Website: apple
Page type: customer-info-address
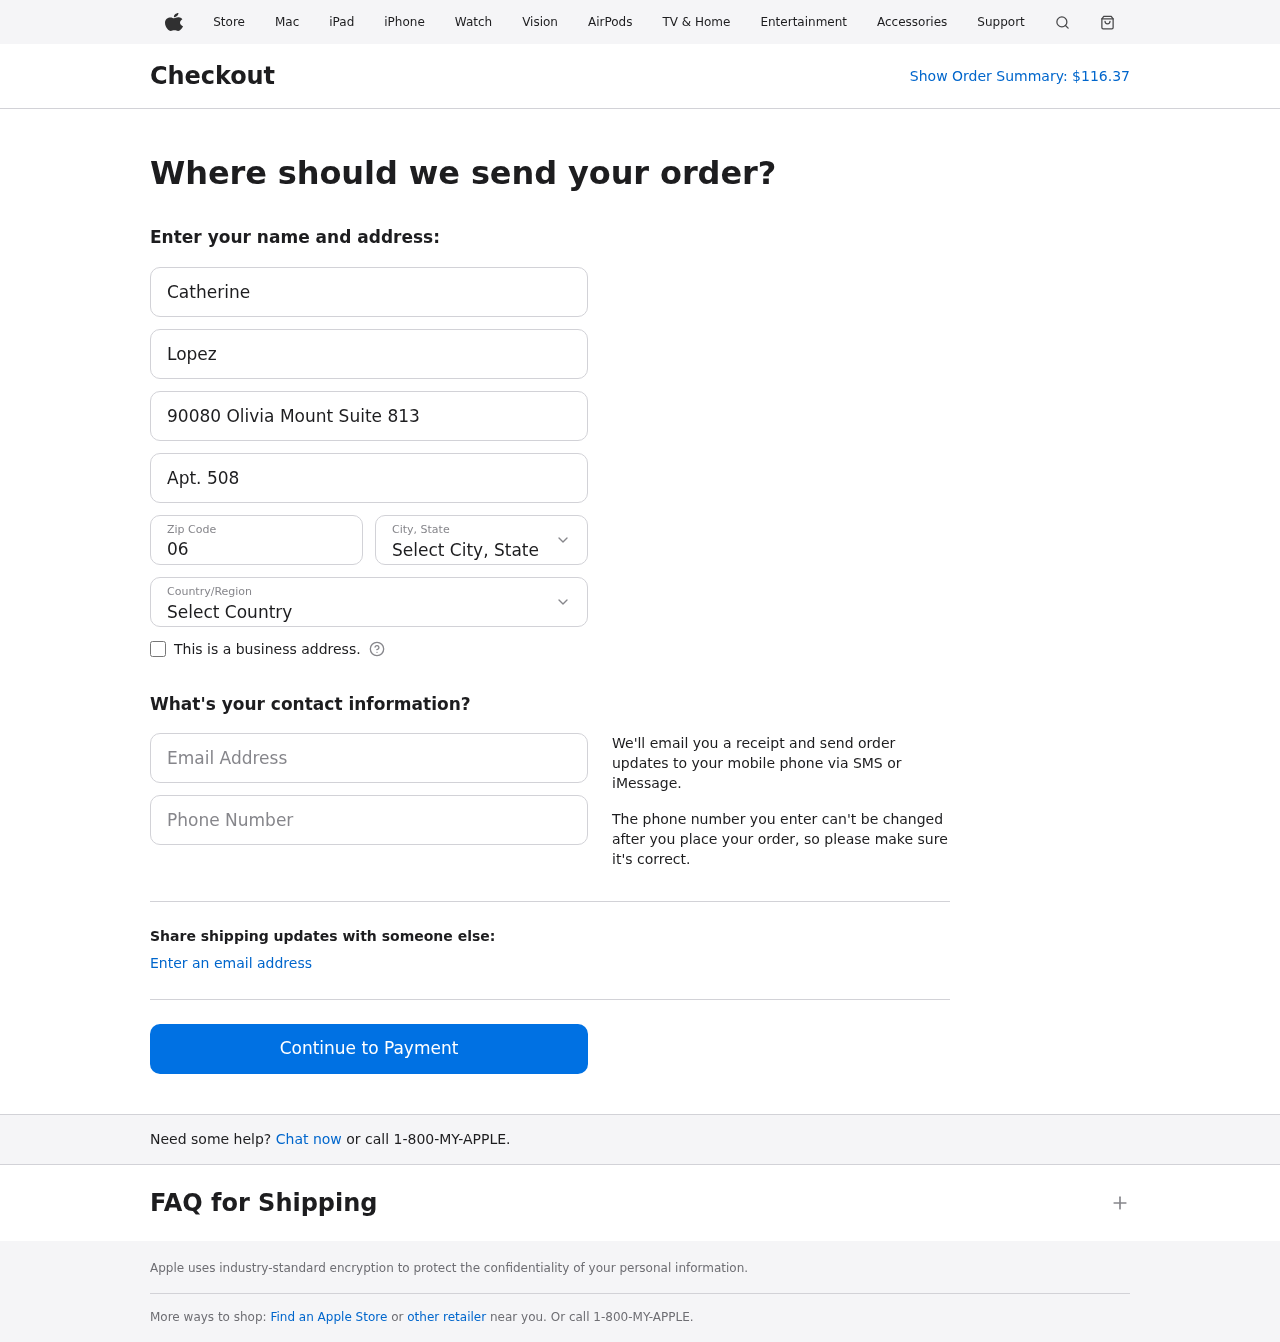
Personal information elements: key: PII_CITY_STATE
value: Port Brookeborough, MN
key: PII_COUNTRY
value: United States
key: PII_EMAIL
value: catherine.lopez@yahoo.com
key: PII_FIRSTNAME
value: Catherine
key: PII_LASTNAME
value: Lopez
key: PII_PHONE
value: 3965578578
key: PII_POSTCODE
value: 06318
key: PII_STREET
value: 90080 Olivia Mount Suite 813
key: PII_STREET2
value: Apt. 508
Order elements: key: ORDER_TOTAL
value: $116.37